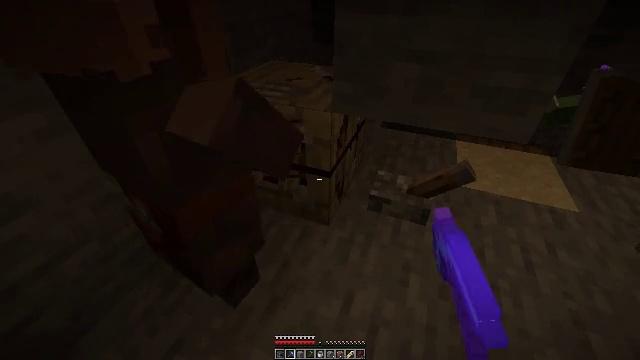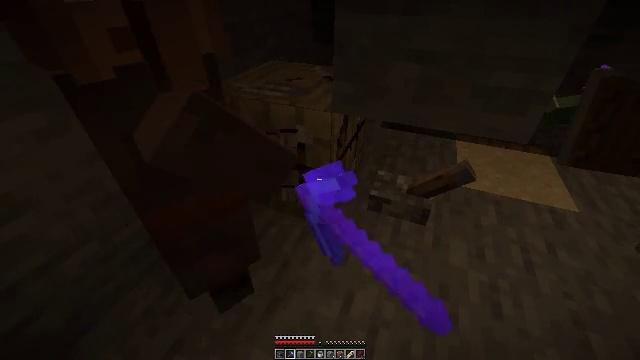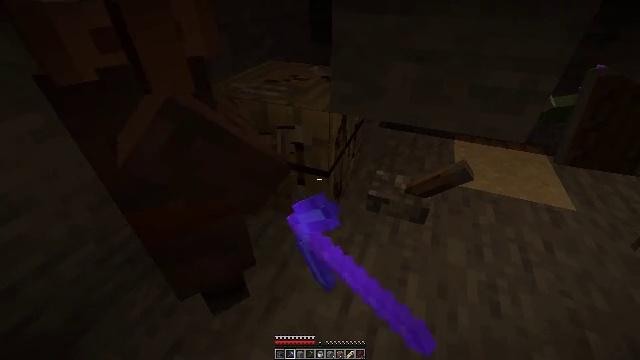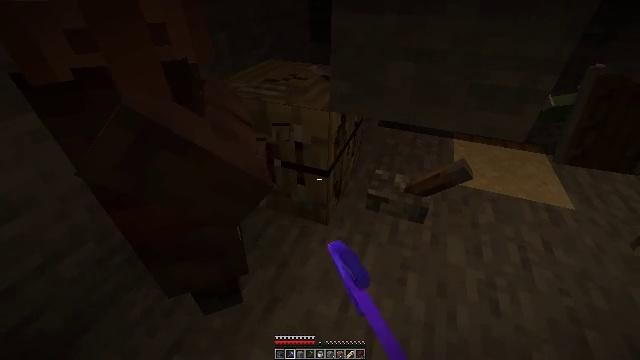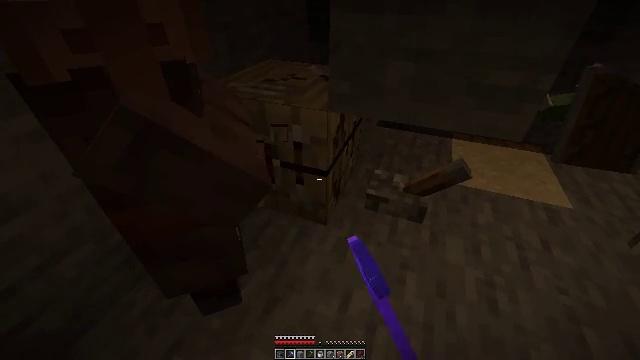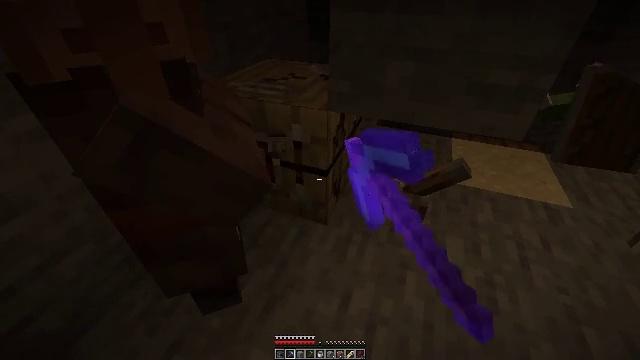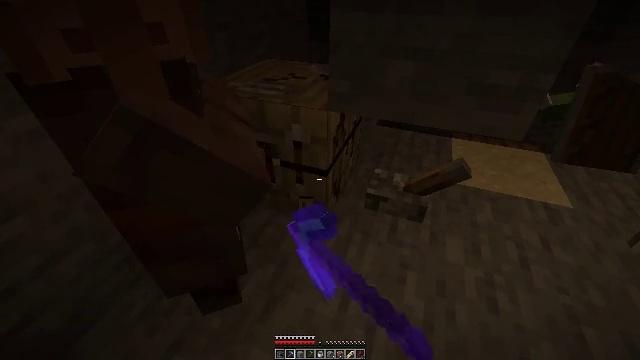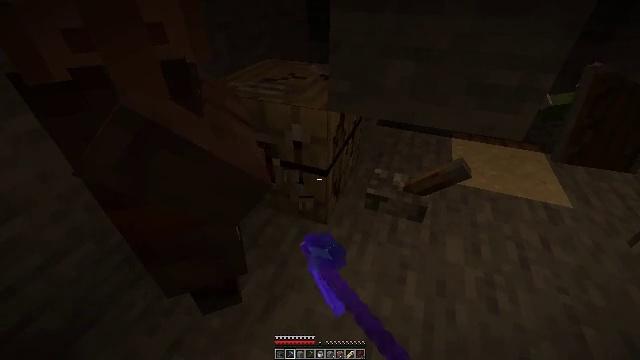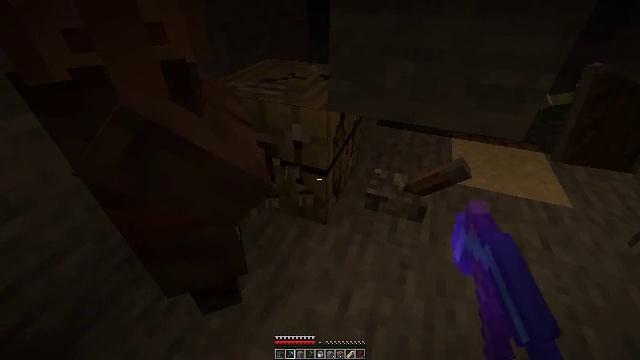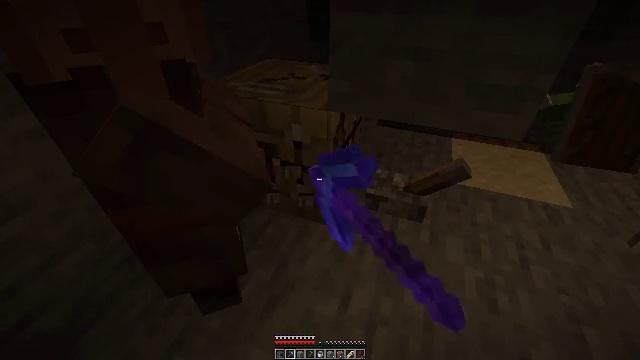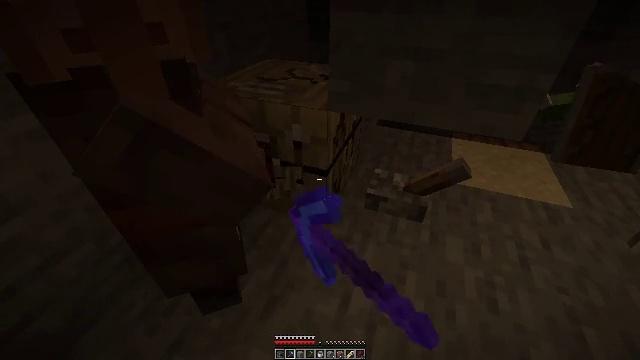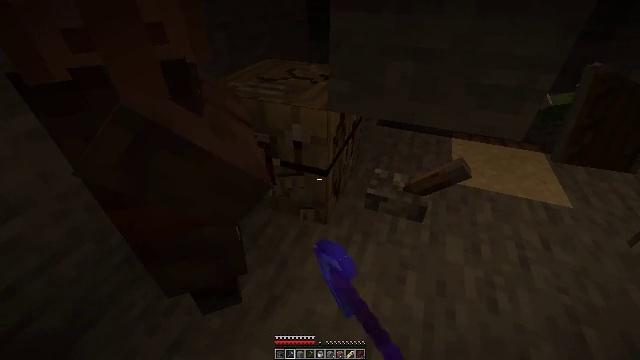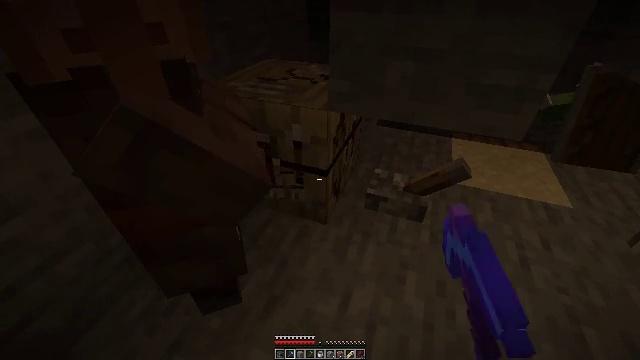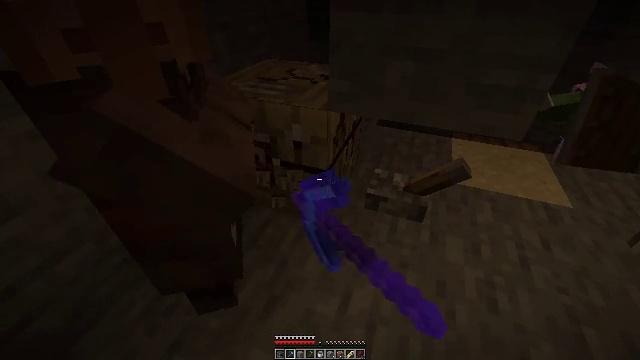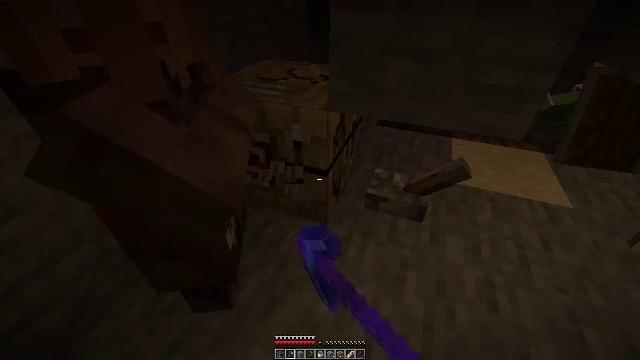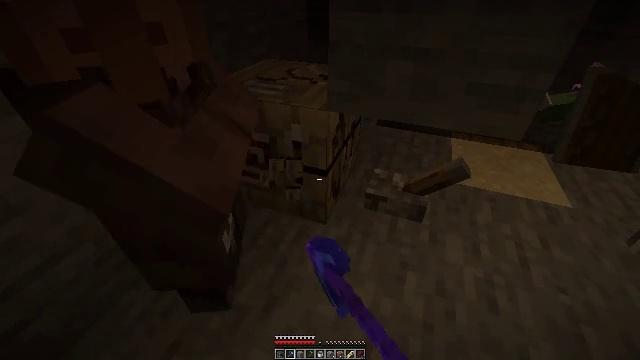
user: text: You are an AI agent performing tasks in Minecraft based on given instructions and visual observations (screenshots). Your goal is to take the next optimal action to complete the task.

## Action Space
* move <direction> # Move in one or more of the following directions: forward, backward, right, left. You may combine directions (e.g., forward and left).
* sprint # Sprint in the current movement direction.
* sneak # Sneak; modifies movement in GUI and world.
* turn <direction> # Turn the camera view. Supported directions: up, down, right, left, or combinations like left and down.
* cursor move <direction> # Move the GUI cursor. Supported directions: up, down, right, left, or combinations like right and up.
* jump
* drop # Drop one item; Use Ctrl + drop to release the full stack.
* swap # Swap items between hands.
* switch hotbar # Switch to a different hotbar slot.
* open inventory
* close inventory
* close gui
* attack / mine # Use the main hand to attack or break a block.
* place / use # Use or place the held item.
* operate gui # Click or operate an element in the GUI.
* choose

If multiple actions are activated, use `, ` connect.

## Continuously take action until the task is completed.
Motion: motion action
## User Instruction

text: Mine block fletching table.
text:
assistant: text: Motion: attack / mine
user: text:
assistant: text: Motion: attack / mine
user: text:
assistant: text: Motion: attack / mine
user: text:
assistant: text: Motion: attack / mine
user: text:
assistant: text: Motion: attack / mine
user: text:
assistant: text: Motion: attack / mine
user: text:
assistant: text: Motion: attack / mine
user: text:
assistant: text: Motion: attack / mine
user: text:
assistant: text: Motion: attack / mine
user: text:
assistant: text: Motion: attack / mine
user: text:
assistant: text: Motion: attack / mine
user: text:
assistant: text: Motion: attack / mine
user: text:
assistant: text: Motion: attack / mine
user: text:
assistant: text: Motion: attack / mine
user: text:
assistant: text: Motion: attack / mine
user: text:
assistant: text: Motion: attack / mine
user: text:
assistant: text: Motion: attack / mine
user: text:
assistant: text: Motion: attack / mine
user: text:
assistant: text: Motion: attack / mine
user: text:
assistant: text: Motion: attack / mine
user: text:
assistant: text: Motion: attack / mine
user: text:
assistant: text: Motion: attack / mine
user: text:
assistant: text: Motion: attack / mine
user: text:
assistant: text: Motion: attack / mine
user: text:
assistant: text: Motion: attack / mine
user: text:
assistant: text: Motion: attack / mine
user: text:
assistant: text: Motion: attack / mine
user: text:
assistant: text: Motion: attack / mine
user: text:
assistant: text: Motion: attack / mine
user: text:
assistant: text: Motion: attack / mine